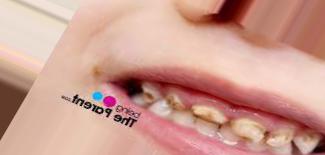
Condition: Tooth Discoloration